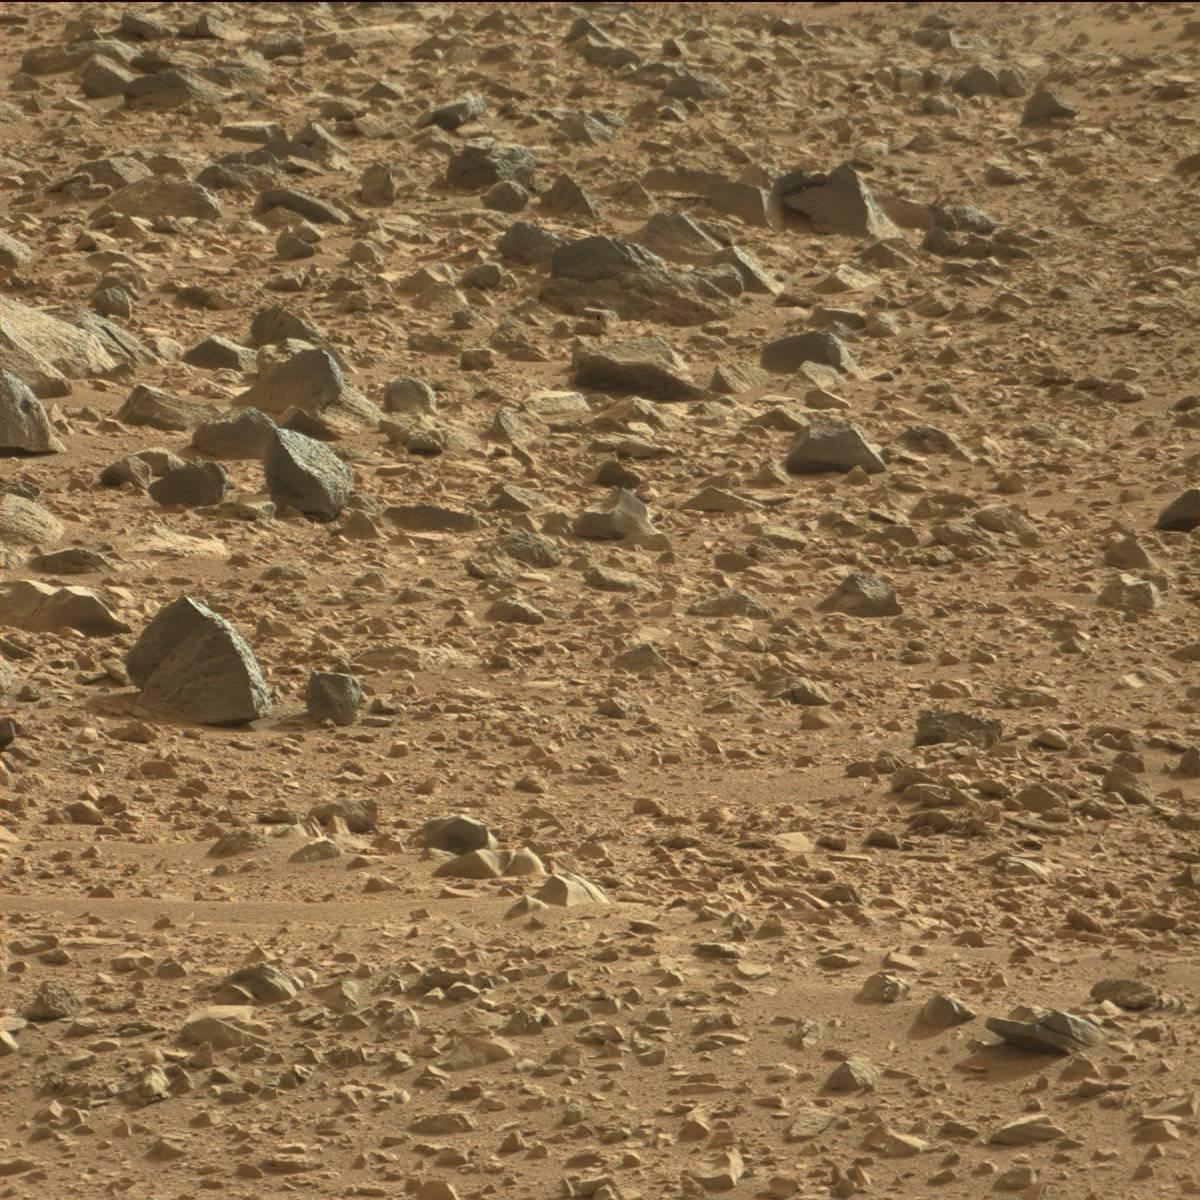
Terrain classes present: Bedrock, Rock, Sand / Soil